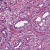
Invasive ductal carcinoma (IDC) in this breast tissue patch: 1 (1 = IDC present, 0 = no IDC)